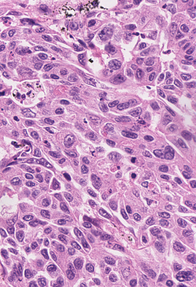
Tumor epithelial tissue: yes
Tumor-associated stroma tissue: no
Normal tissue: no